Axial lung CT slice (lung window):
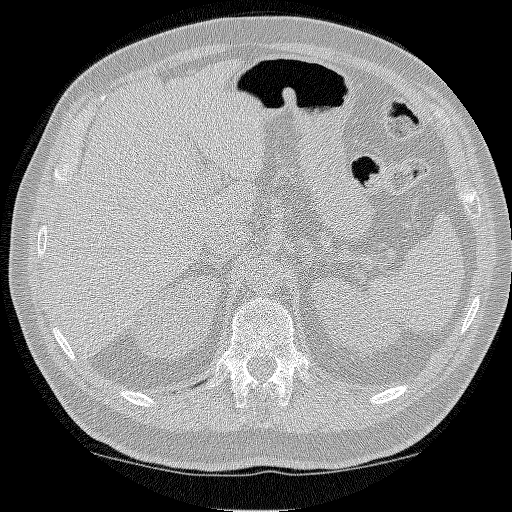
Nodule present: no